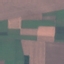
Label: AnnualCrop